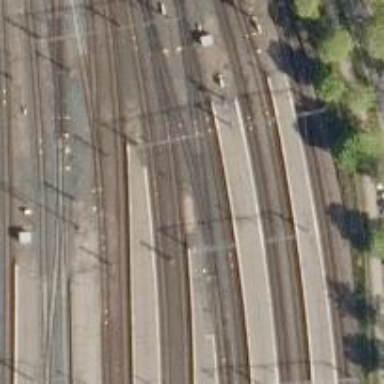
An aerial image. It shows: Railway signal.